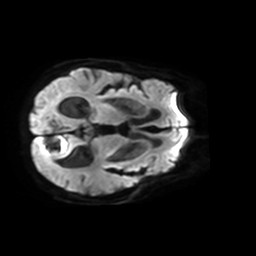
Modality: TRACE
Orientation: axial
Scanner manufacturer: philips
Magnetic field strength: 3 T
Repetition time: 3.08 s
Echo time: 0.076 s